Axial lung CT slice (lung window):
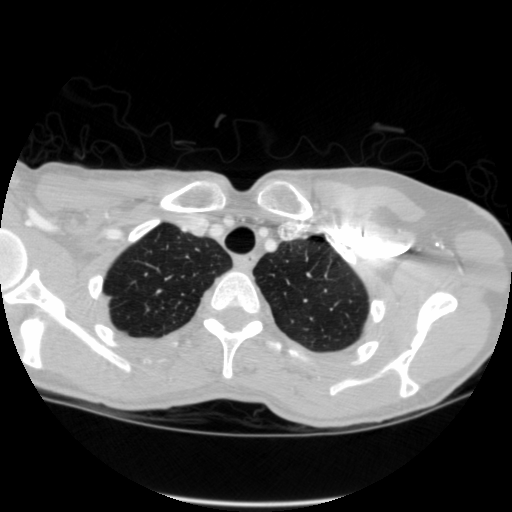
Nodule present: no